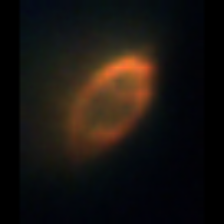
Taxon: Gymnodinium
Group: Dinoflagellates